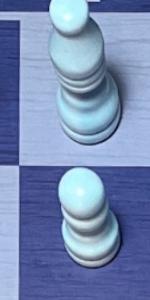
Label: Pawn_White